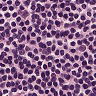
Metastatic tissue present: no